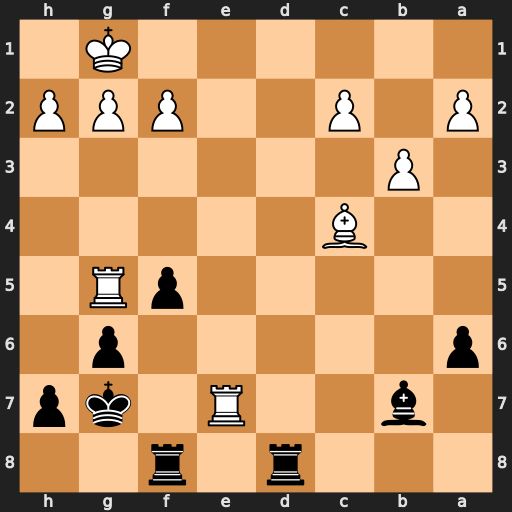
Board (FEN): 3r1r2/1b2R1kp/p5p1/5pR1/2B5/1P6/P1P2PPP/6K1
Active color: b
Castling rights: -
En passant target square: -
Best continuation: Kf6 Rxb7 Rd1+ Bf1 Kxg5